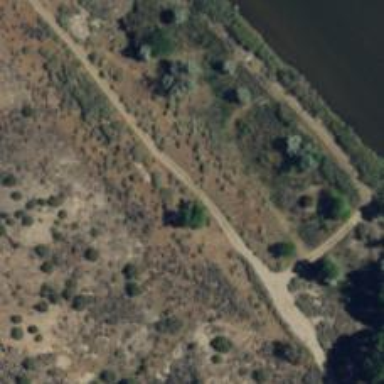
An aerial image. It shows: Abandoned railway track.